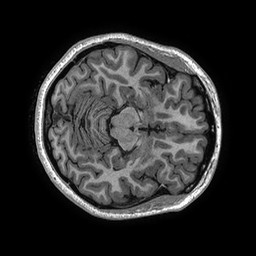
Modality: T1w
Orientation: axial
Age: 22
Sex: female
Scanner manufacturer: ge
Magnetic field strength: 3 T
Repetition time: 0.006952 s
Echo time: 0.00292 s